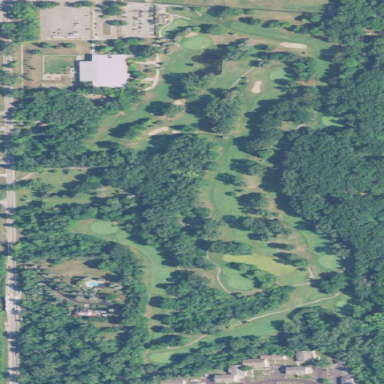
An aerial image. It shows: Golf course surrounded by greenery.